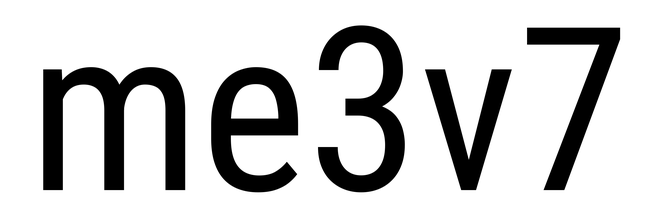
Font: Roboto_Condensed_Regular